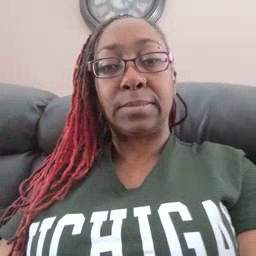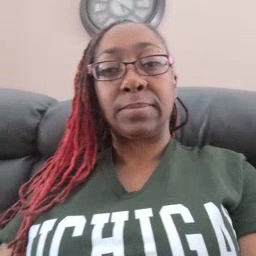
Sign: yes